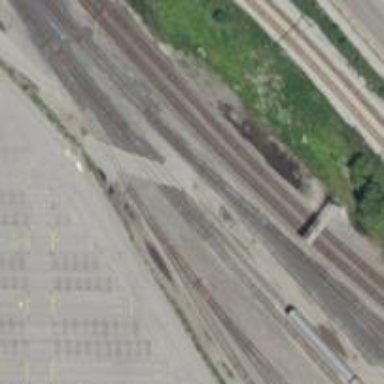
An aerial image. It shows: Abandoned railway yard.